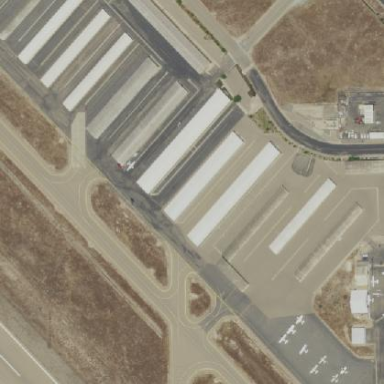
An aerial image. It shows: Apron area at the airport with paved surface.